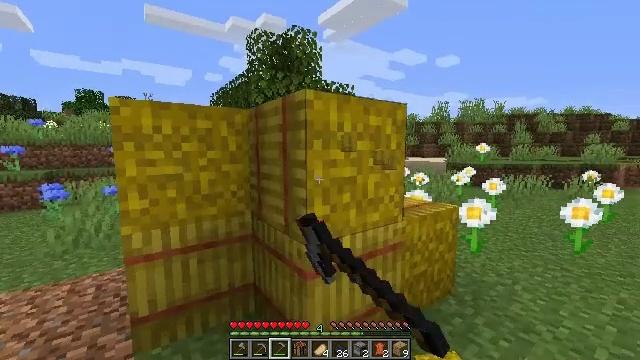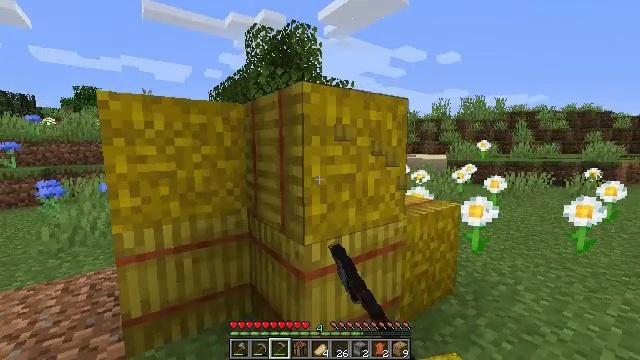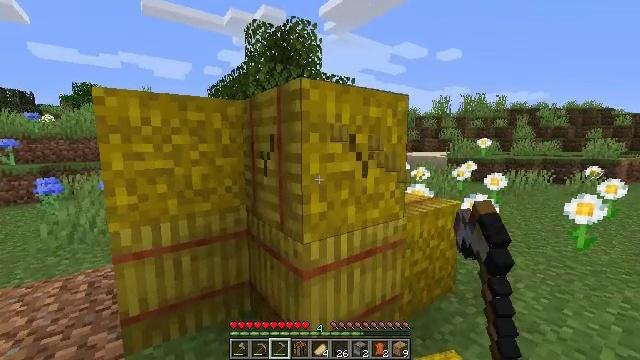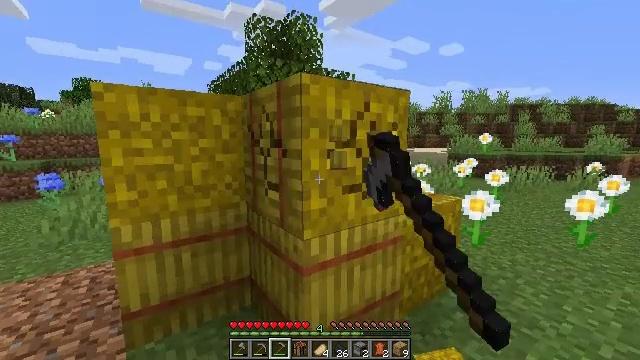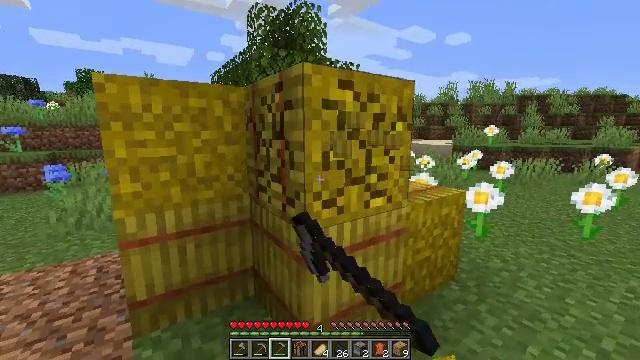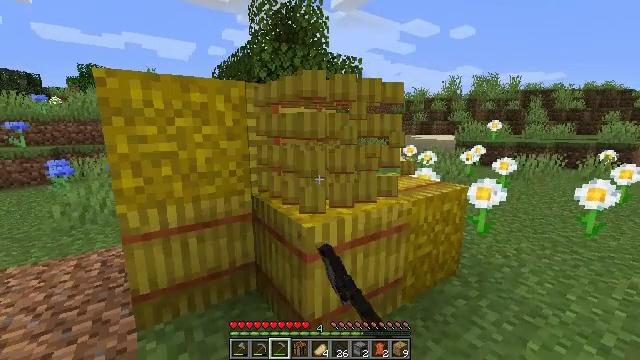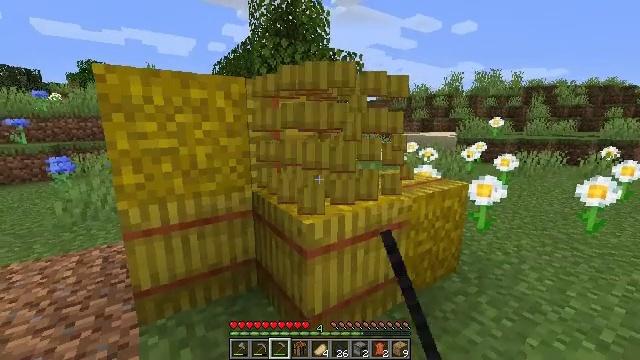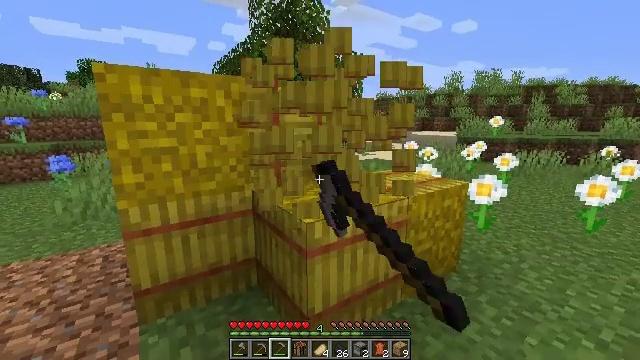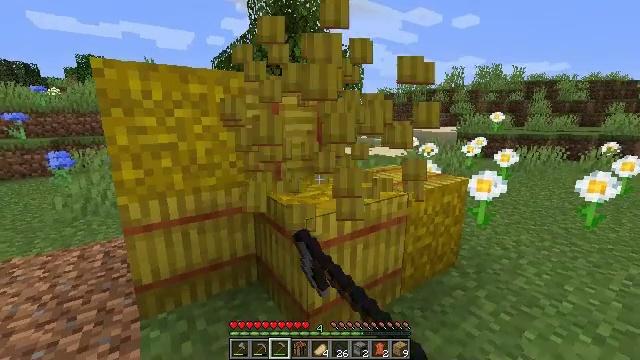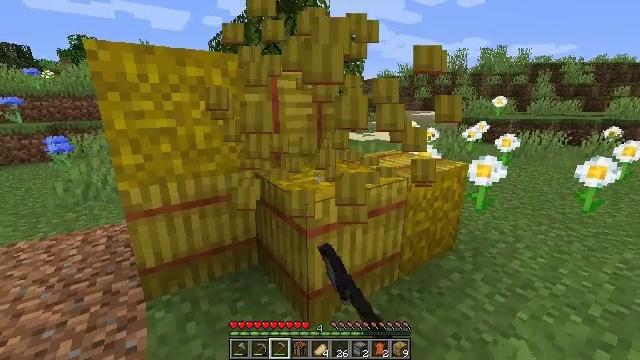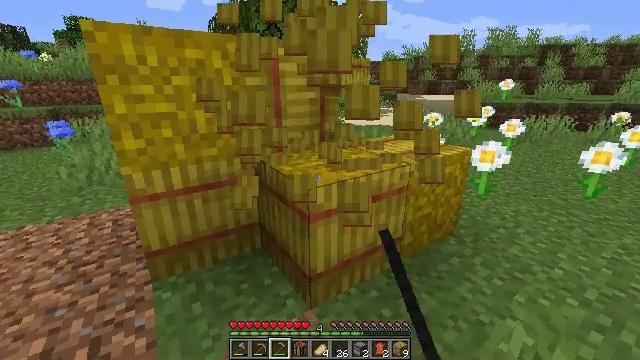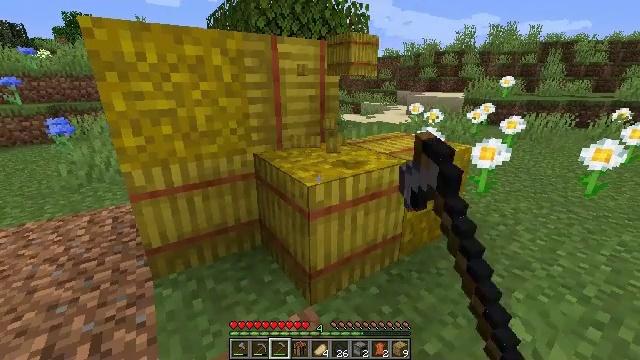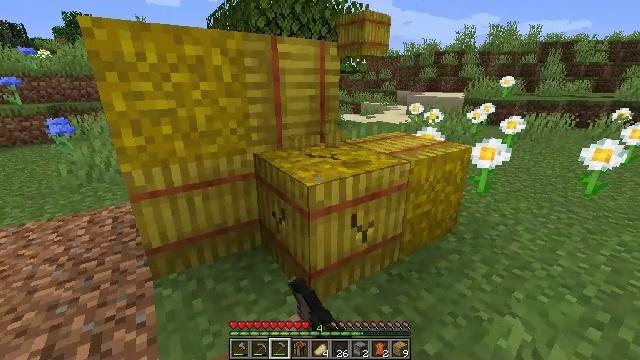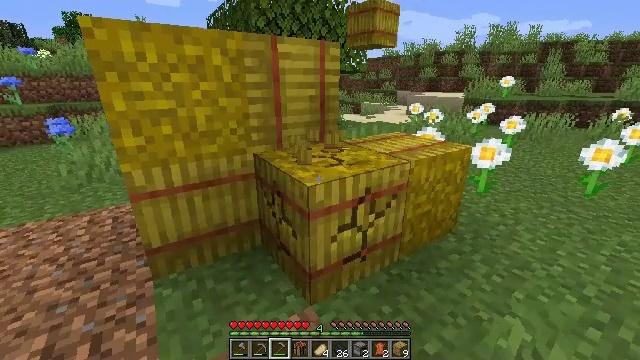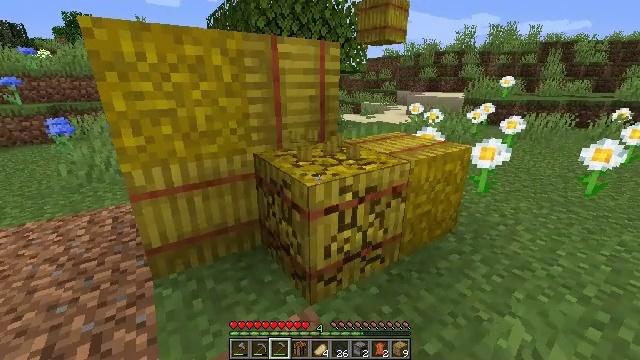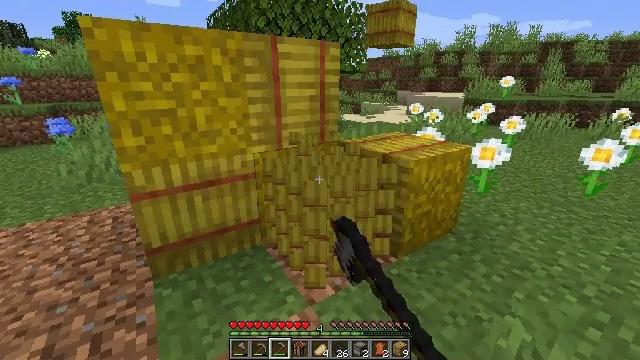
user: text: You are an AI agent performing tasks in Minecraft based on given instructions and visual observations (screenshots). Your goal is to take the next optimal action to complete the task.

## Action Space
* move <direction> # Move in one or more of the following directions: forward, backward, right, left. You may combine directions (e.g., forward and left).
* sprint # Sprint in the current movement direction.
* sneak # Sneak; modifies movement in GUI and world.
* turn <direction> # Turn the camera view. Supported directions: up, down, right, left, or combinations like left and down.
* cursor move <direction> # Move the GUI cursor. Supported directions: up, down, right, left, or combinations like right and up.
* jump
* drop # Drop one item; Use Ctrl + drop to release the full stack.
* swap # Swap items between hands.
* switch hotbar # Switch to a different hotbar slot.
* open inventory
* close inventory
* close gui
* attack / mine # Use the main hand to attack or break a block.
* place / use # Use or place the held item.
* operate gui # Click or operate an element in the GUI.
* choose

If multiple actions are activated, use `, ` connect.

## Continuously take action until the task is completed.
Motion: motion action
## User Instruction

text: Attack the hay block to get hay.
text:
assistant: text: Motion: attack / mine
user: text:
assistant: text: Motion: attack / mine
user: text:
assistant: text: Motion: attack / mine
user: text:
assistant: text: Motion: turn down, attack / mine
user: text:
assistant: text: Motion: turn down, attack / mine
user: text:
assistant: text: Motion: attack / mine
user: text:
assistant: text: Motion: attack / mine
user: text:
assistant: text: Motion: attack / mine
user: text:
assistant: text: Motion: turn down, attack / mine
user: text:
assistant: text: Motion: turn down, attack / mine
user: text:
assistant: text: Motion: attack / mine
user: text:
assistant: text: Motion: attack / mine
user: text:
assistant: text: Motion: attack / mine
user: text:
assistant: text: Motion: attack / mine
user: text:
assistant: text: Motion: attack / mine
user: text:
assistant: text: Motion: attack / mine
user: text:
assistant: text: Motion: attack / mine
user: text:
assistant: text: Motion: attack / mine
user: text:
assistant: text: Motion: attack / mine
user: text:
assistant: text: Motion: move forward, turn left and down, attack / mine
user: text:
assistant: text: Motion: move forward, turn left, attack / mine
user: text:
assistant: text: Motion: move forward, turn left and up, attack / mine
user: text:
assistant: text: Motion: turn left and up, attack / mine
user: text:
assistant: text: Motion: attack / mine
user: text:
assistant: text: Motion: attack / mine
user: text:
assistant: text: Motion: attack / mine
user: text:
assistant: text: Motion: attack / mine
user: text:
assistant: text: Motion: attack / mine
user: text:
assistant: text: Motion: attack / mine
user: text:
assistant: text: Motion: attack / mine